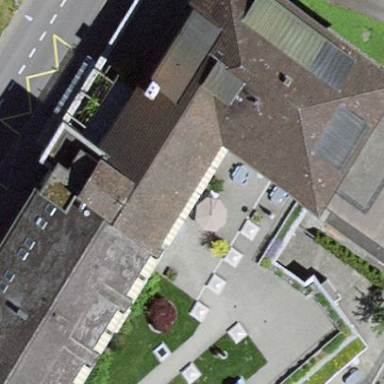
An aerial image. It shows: Nursing home building.